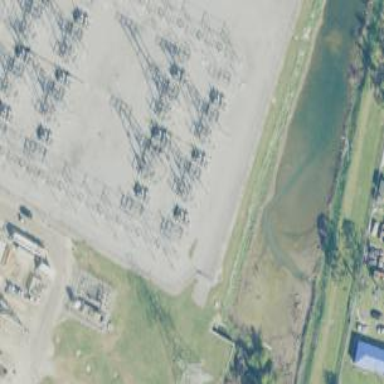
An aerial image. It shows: Switch for power supply.